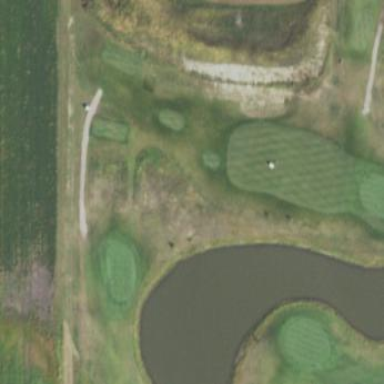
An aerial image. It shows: Golf fairway surrounded by grass.